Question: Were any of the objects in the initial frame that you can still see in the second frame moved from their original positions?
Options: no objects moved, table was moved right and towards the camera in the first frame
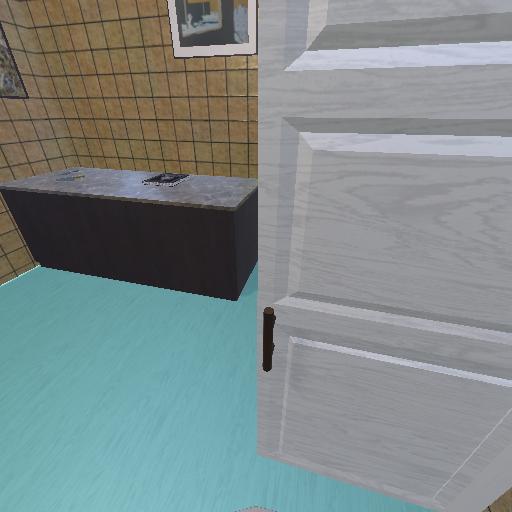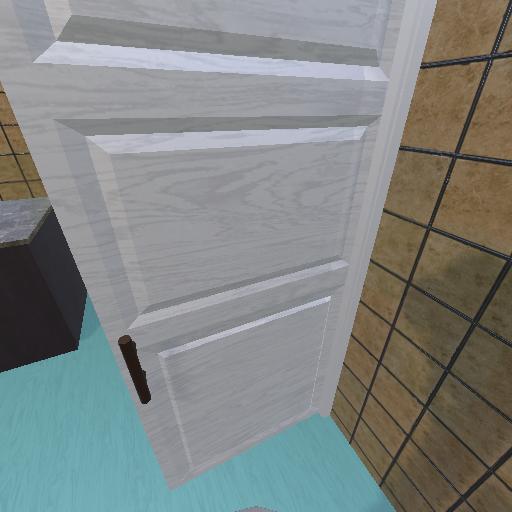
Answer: no objects moved